Question: I want to retrieve multiple child with an auto generated child(Estab_url child). Here is my Code. All i can retrieve is one child and its random

'''
final DatabaseReference establishments = database.getReference("establishments");
establishments.child(s2).child("Estab_url").addChildEventListener(new ChildEventListener() {
@Override
public void onChildAdded(DataSnapshot dataSnapshot, String s) {
if (dataSnapshot.hasChildren()) {
// String value = dataSnapshot.getValue(String.class);
String sd = dataSnapshot.getKey();
Name.setText(sd);
}
}
@Override
public void onChildChanged(DataSnapshot dataSnapshot, String s) {
}
@Override
public void onChildRemoved(DataSnapshot dataSnapshot) {
}
@Override
public void onChildMoved(DataSnapshot dataSnapshot, String s) {
}
@Override
public void onCancelled(DatabaseError databaseError) {
}
});
'''
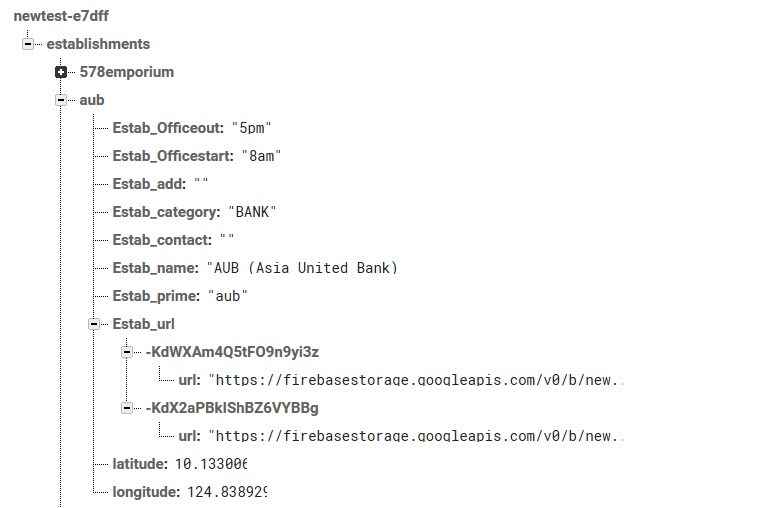
Answer: If you're looking to read the URL value for each child:
'''
establishments.child(s2).child("Estab_url").addChildEventListener(new ChildEventListener() {
@Override
public void onChildAdded(DataSnapshot dataSnapshot, String s) {
String url = dataSnapshot.child("url").getValue(String.class);
Name.setText(url);
}
'''
If that is not what you're looking for, please update your question to rephrase the problem.
If you'd like to catch all URLs in a list, you'd set up the list outside of the listener and then add each URL to it as it comes in:
'''
List<String> urls = new LinkedList<String>();
establishments.child(s2).child("Estab_url").addChildEventListener(new ChildEventListener() {
@Override
public void onChildAdded(DataSnapshot dataSnapshot, String s) {
String url = dataSnapshot.child("url").getValue(String.class);
urls.add(url);
// TODO: do something with the up-to-date list of URLs
}
'''
But note that you still cannot use the list of the listener. Any code that needs the up-to-date content of the list, will need to be called/triggered from within (in this case) 'onChildAdded'.